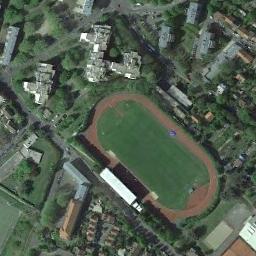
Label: ground_track_field